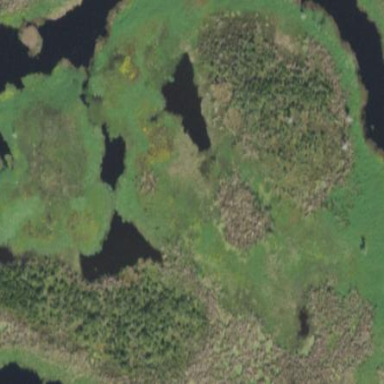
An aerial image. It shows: Marsh wetland.